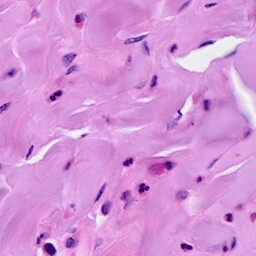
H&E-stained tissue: Breast